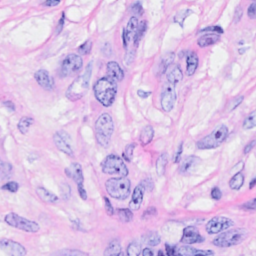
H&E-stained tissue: Breast